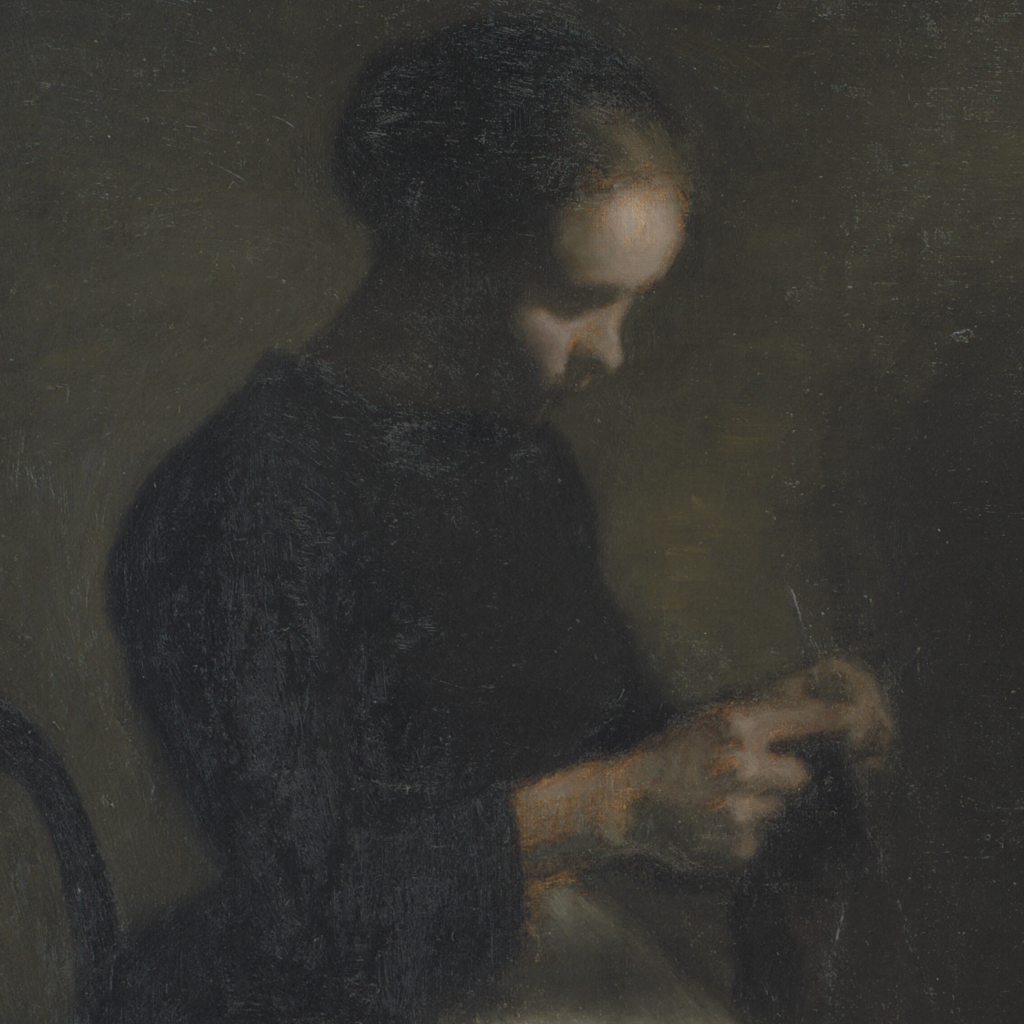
portrait painting, medium, dark chiaroscuro, young woman in dark clothing sitting with head bowed, sewing white fabric, dark atmospheric background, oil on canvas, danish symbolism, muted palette